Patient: sex F, age 48
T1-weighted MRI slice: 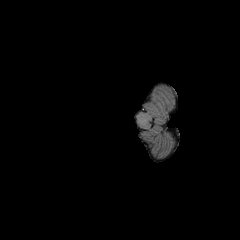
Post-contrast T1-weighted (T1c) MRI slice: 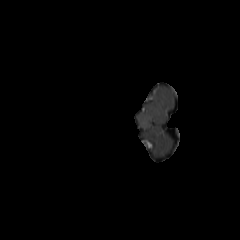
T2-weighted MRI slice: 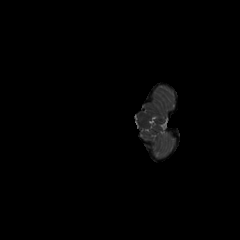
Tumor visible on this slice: no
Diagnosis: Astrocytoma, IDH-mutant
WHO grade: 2